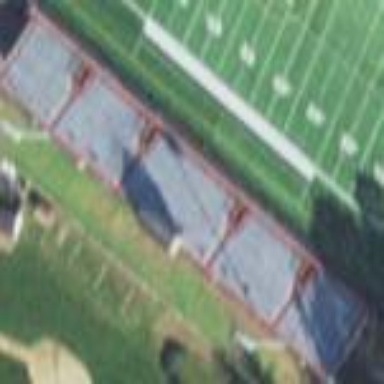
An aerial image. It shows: Bleacher building.